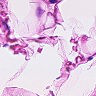
Metastatic tissue present: no